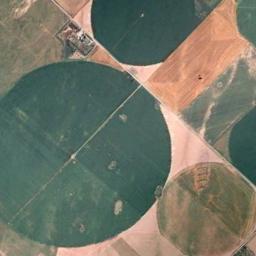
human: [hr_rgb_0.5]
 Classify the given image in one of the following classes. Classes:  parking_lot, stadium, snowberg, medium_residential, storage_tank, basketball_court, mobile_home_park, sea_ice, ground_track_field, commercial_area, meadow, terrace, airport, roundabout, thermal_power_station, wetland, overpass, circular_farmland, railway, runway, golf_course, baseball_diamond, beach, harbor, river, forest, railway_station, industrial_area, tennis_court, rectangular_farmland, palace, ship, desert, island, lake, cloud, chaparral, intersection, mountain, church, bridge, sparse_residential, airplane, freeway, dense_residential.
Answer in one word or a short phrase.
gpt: circular_farmland